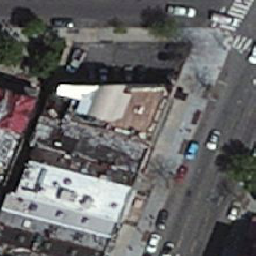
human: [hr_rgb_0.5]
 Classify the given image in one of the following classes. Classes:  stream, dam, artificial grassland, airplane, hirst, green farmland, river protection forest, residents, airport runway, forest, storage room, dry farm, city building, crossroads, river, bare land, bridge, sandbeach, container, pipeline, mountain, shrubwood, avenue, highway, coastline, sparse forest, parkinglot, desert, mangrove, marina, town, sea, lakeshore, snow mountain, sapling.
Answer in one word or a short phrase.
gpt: city building